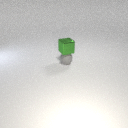
small gray rubber sphere below small green metal cube